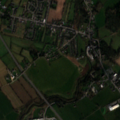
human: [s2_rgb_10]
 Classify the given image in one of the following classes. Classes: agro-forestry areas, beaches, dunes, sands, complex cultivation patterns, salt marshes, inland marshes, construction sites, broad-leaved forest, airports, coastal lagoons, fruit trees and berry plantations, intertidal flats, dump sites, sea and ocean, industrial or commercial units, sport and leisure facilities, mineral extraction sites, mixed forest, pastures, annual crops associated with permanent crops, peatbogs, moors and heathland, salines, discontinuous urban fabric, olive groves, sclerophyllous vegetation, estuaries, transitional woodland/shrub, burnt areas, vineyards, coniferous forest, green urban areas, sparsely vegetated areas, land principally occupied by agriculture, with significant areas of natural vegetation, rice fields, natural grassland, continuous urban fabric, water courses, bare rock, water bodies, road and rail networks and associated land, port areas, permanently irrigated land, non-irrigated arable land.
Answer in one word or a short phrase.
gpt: discontinuous urban fabric, non-irrigated arable land, pastures